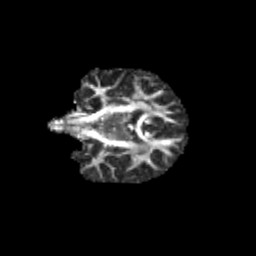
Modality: FA
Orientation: coronal
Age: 12
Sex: female
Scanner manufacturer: siemens
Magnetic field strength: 3 T
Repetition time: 3.8 s
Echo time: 0.07 s